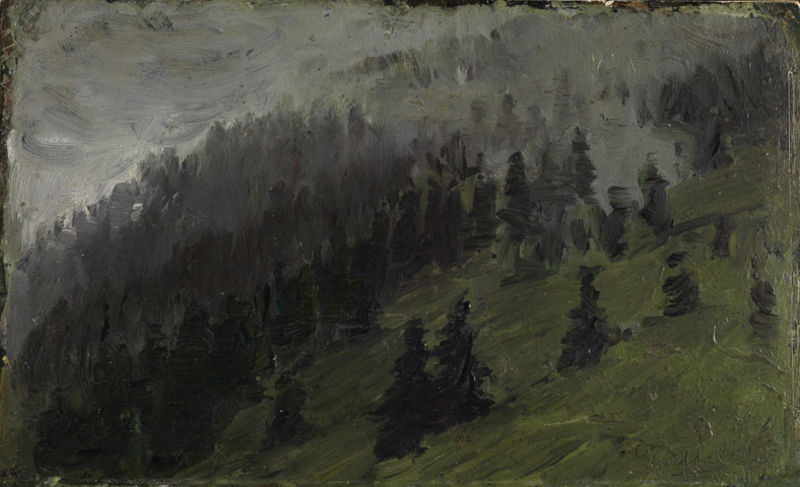
Titel: Nebel zwischen Tannen
Künstler: Franz Marc
Standort: Karlsruhe
Institution: Staatliche Kunsthalle Karlsruhe
Schlagwörter: baum, berg, blau, dunkel, gemälde, gewitter, himmel, schatten, weiß, wolken, bäume, grob, grün, impressionismus, landschaft, abend, grau, hell, licht, nacht, schwarz, skizze, ölbild, gras, rasen, schnee, wiese, wolke, expressionismus, malerei, signatur, öl, dämmerung, hügel, nass, natur, weide, pastos, rauch, wege, figur, tal, traurig, wald, anhöhe, düster, abhang, abstrakt, anstieg, berge, berghang, fläche, gebirge, hang, leere, modern, dunkelgrün, dunst, farbe, hellgrün, nebel, landschaftsmalerei, vegetation, alm, berglandschaft, steil, herbst, winter, romantik, tannen, ölgemälde, stürmisch, dick, duktus, melancholisch, ölfarbe, grun, striche, regen, neblig, expressionistisch, alpen, wälder, lichtung, gefälle, strich, leinwand, fichte, nadelbaum, tanne, ölmalerei, pinselstrich, trüb, diffus, verschwommen, verwischt, expressiv, mystisch, ölskizze, steigung, nadelbäume, fichten, tannenbaum, tannenbäume, diagonale, schräge, pinselstriche, nadelwald, bau, opak, bergwiese, pfade, schwarzwald, auftrag, narrativ, hintereinander, pinselspur, tann, näume, fahrig, naut, kandschaft, fasd, asd, d, f, sdf, fs, fsd, sd, dusnt, tannnen, jiwsfoafjd, kxjvl, asifj, saidfo, asfsad, asddf, fruehnebel, axpressionistisch, vershcmirrt